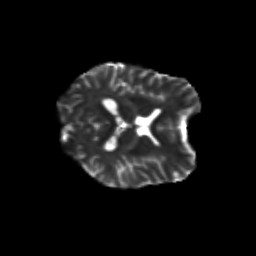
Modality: T2w
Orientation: axial
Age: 26
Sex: female
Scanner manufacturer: siemens
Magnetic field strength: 3 T
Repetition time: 3.5 s
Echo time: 0.125 s